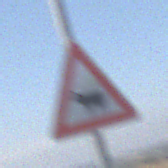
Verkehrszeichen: ViehtriebRechts
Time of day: Midday
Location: Outdoor (Nature)
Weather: PartlyCloudy
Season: NotSpecified
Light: Natural